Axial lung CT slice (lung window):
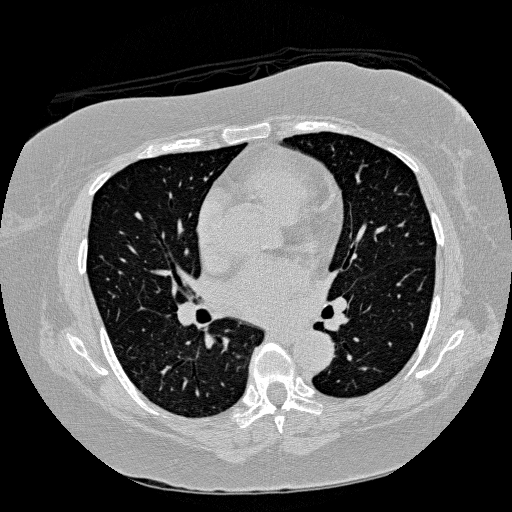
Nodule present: no